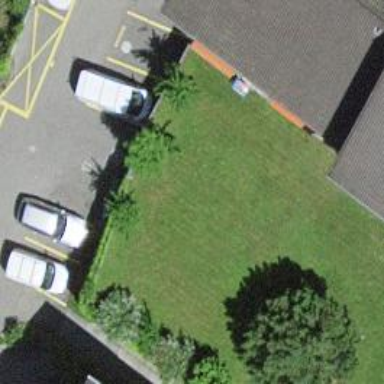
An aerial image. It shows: Parking entrance.